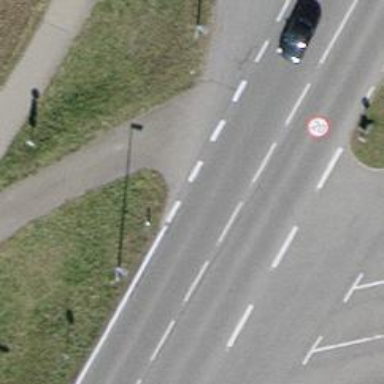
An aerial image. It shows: Asphalt track with grade 1 tracktype.